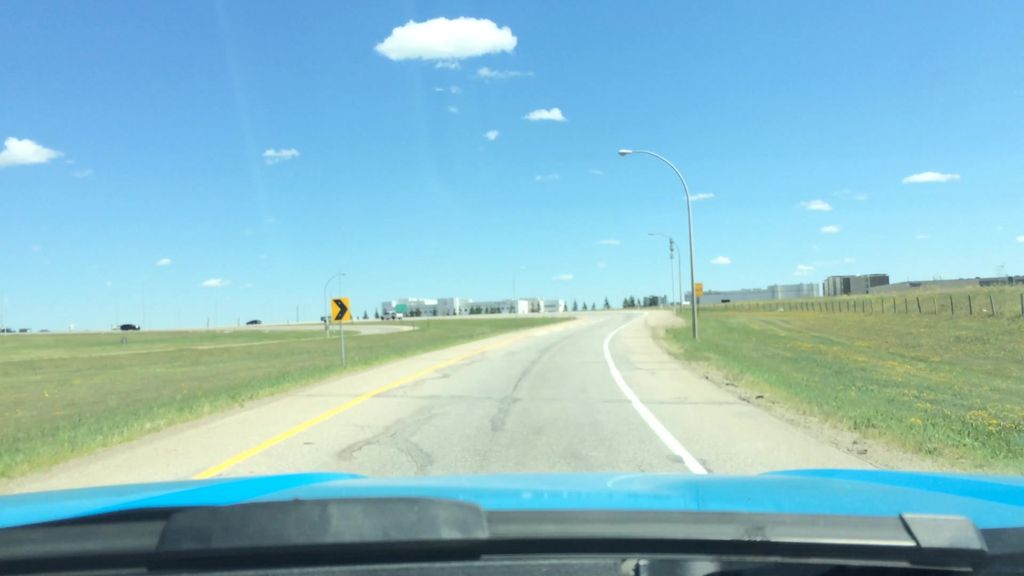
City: calgary